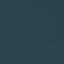
Land use / land cover: SeaLake